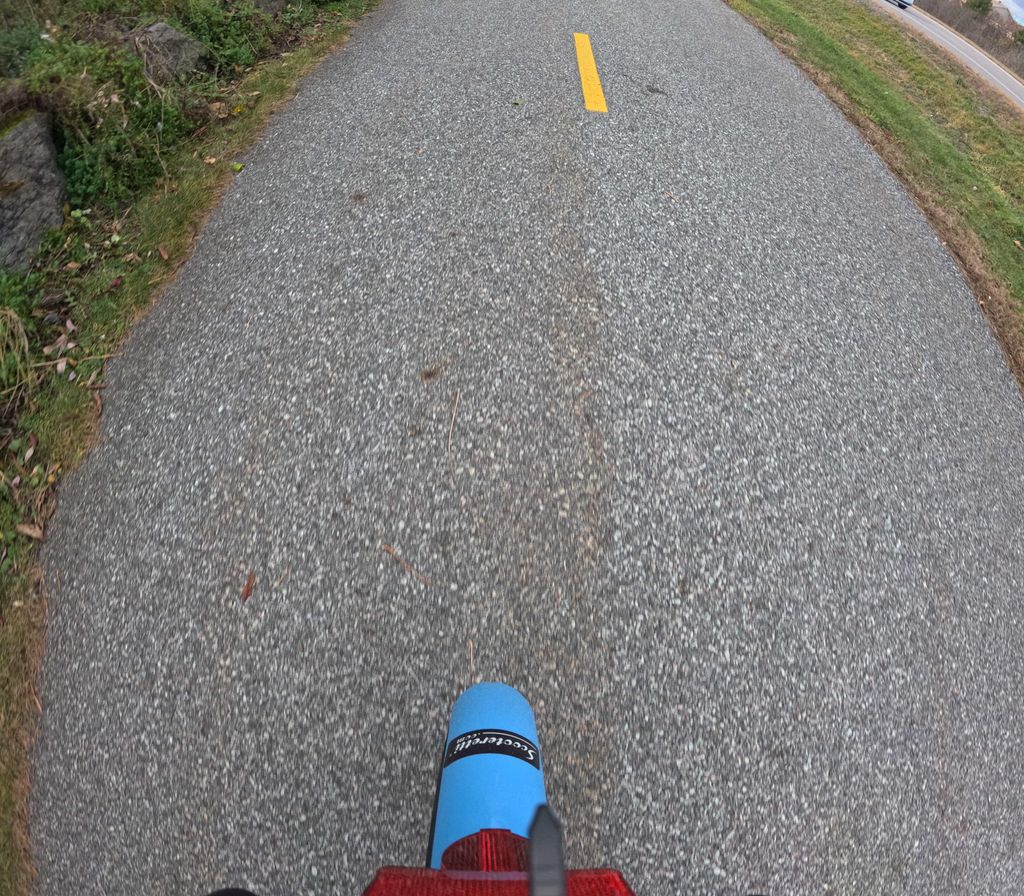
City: ottawa-gatineau